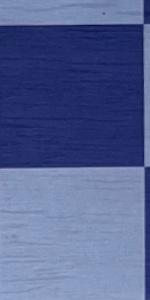
Label: Empty